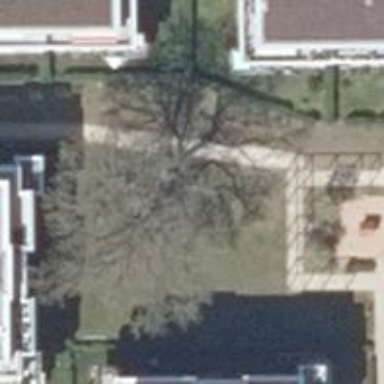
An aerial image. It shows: Broadleaved tree in natural setting.